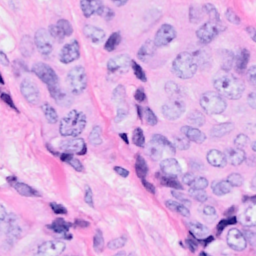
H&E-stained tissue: Breast